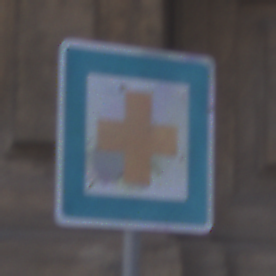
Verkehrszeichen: ErsteHilfe
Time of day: SunriseSunset
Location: Outdoor (Urban)
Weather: PartlyCloudy
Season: NotSpecified
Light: Natural